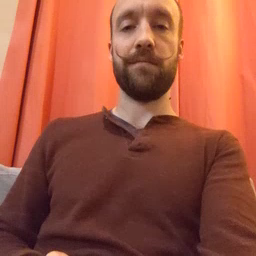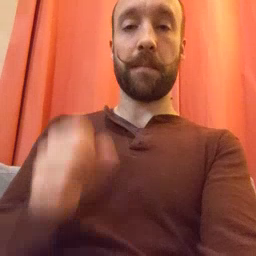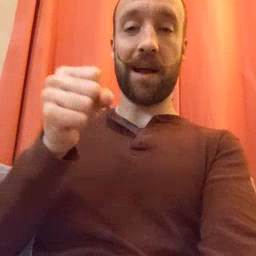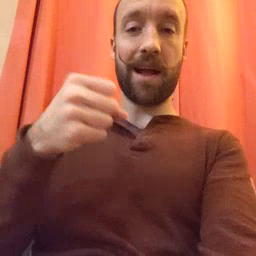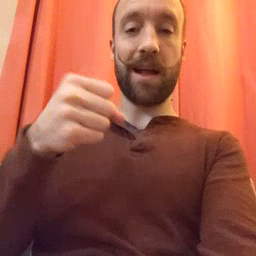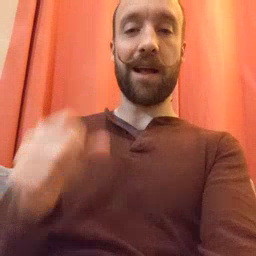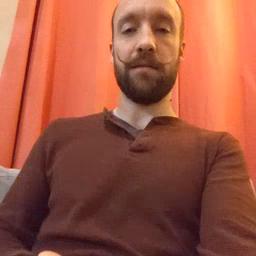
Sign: make